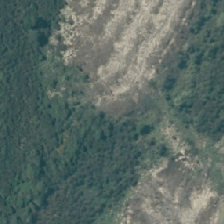
Land cover: harvested_forest